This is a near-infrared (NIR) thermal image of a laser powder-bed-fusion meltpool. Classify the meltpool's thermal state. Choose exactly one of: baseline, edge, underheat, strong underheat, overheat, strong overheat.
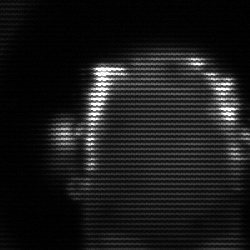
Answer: baseline